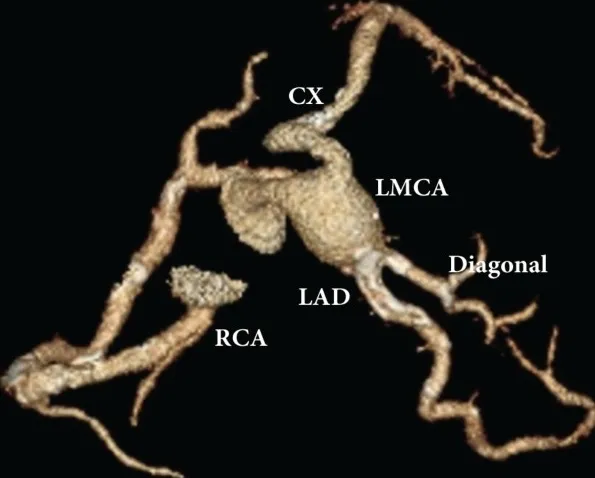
Another view of the giant aneurysm with three-dimensional volume-rendering computed tomography.
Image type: radiology (ct)